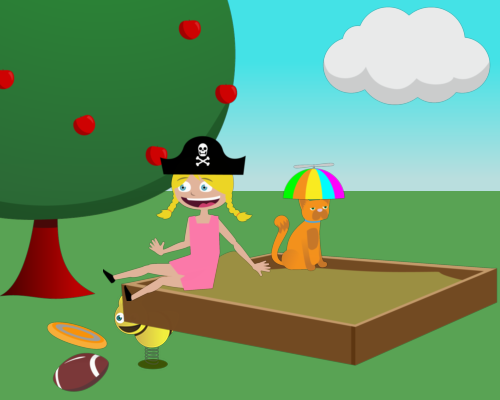
A tall apple tree is on the left, with a cloud on the right. A bee toy sits near the tree. A girl in a pirate hat smiles in a sandbox, with a cat nearby.